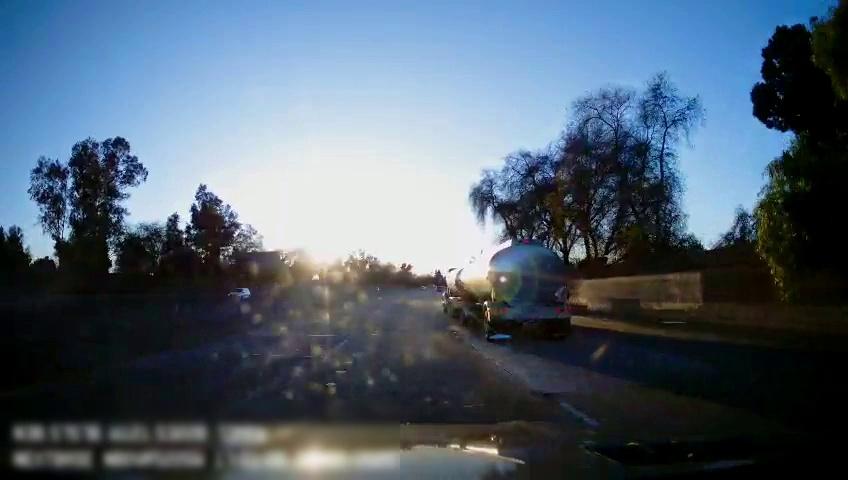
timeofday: Day
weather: Sunny
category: Drivable Space
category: Vehicles | Truck
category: Vehicles | SUV
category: Lanes | Current Lane
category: Lanes | Alternate Lane